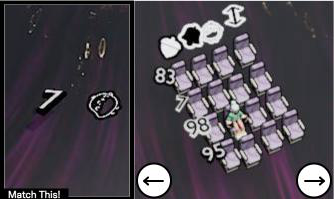
Task: seats
Answer: no